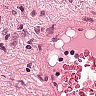
Metastatic tissue present: no